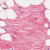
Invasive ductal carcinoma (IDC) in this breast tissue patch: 0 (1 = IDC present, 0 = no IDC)